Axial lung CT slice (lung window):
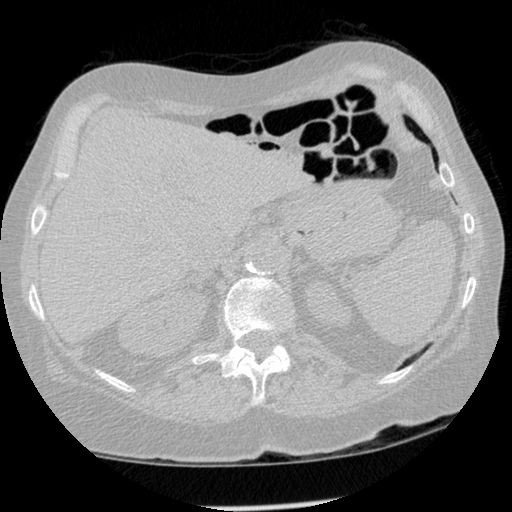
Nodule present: no